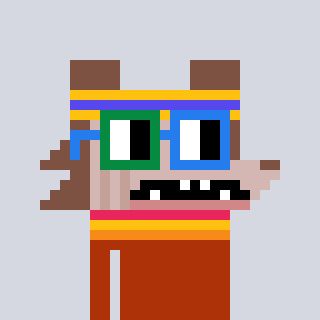
a pixel art character with square green and blue glasses, a werewolf-shaped head and a hotbrown-colored body on a cool background